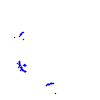
Particle: proton